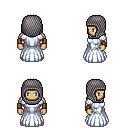
a pixel art fantasy rpg character, male body template, human, tanned skin, underdress, red pants, white cyan short mohawk hairstyle, chain hood, leather bracers, four views (front, back, left, right), 2x2 character sprite sheet, small pixel art, hard edges, no anti-aliasing